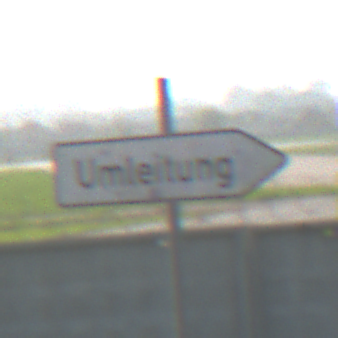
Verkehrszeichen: UmleitungswegweiserRechtsweisend
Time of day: MorningAfternoon
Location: Outdoor (Special)
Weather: Clear
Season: NotSpecified
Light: Natural